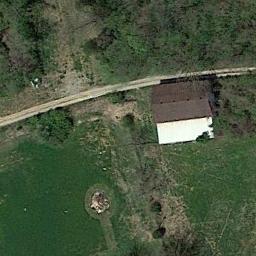
Label: residential